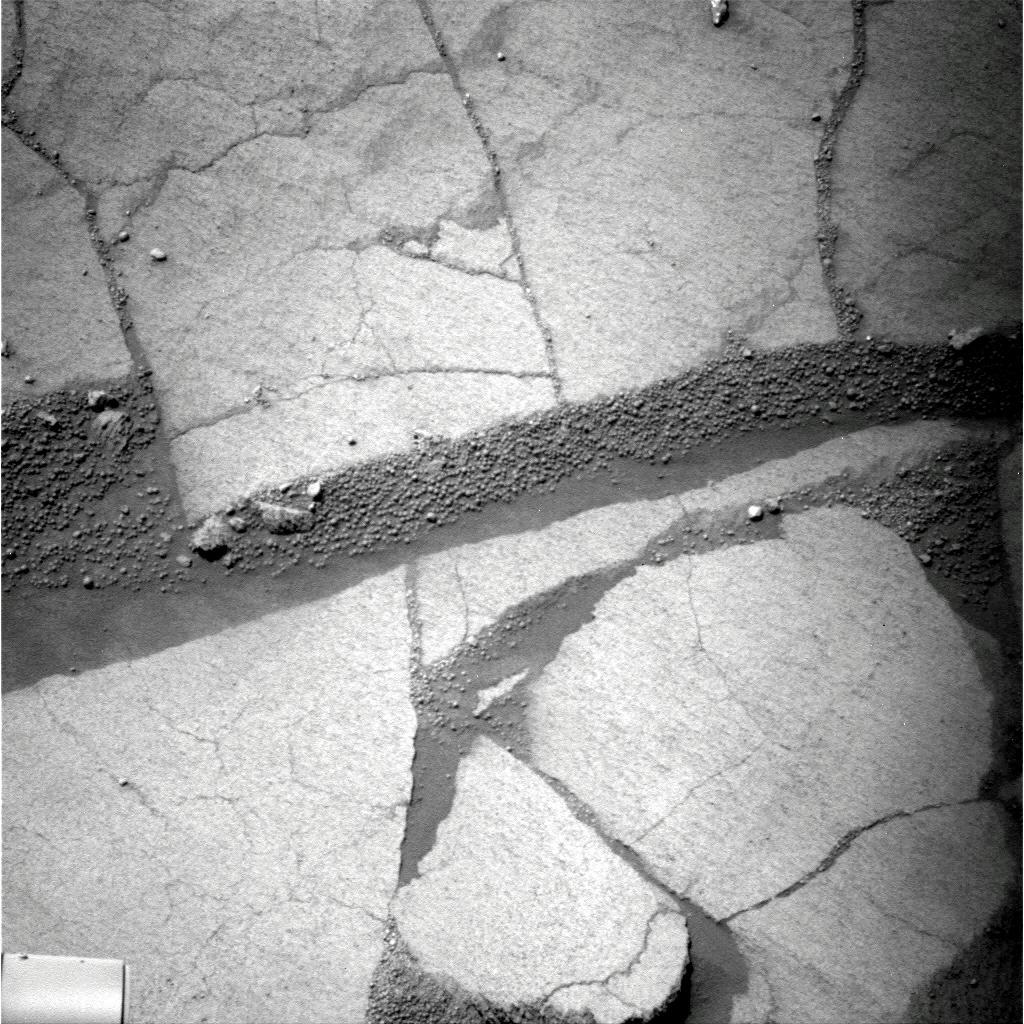
Terrain classes present: Background, Bedrock, Gravel / Sand / Soil, Rock